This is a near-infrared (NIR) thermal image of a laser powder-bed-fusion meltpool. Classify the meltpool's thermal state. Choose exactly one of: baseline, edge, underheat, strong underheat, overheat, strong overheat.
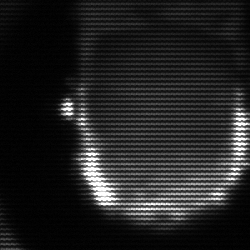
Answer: baseline